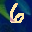
Label: 6